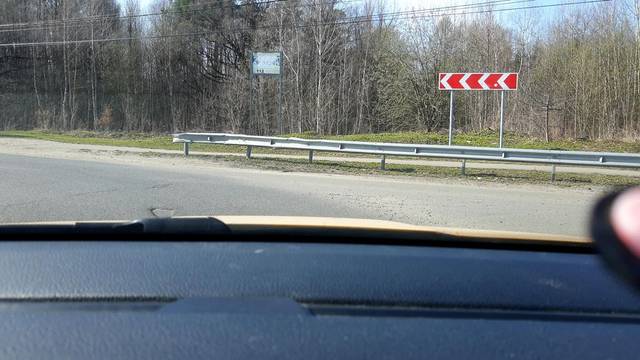
Region: Russia
Coordinates: 55.92, 37.468